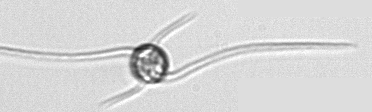
Label: Chaetoceros_danicus